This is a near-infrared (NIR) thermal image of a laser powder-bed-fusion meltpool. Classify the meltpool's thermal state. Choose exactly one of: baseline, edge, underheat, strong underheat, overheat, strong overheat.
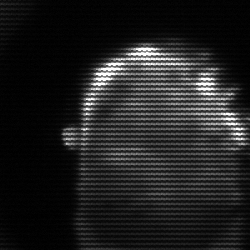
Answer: baseline